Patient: sex F, age 60
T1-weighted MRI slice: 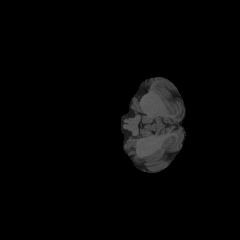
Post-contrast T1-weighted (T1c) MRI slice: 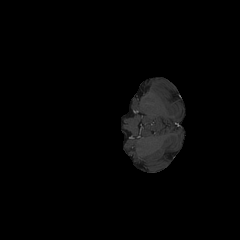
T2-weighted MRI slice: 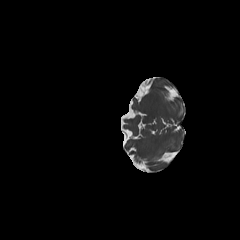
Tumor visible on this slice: no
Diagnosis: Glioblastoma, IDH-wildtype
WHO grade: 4